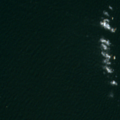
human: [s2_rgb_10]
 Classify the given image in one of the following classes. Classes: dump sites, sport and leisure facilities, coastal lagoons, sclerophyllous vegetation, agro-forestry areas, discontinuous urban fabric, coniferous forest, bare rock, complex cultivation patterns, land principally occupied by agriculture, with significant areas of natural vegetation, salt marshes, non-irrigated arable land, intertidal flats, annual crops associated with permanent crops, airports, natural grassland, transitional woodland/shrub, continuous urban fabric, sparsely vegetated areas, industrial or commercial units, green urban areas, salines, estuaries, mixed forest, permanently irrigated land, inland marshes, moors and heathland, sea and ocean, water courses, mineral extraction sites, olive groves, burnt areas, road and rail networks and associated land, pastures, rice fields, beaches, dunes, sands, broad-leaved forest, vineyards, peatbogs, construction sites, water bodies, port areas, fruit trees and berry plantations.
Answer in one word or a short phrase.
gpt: sea and ocean